Interaction volume radius: 10 \u00c5
Interaction volume height: 20 \u00c5
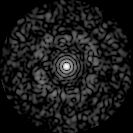
Disorder parameter: 0.8296